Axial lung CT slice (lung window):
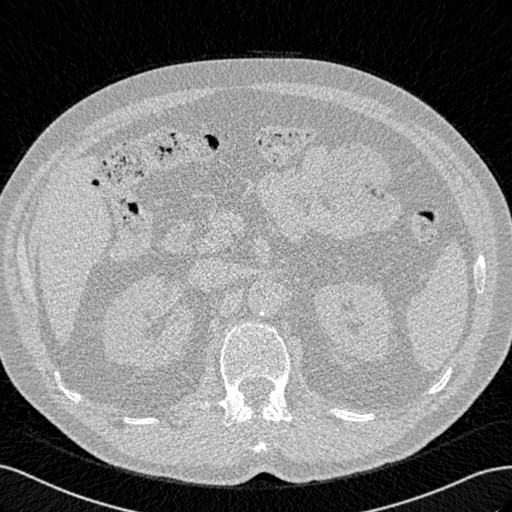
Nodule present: no